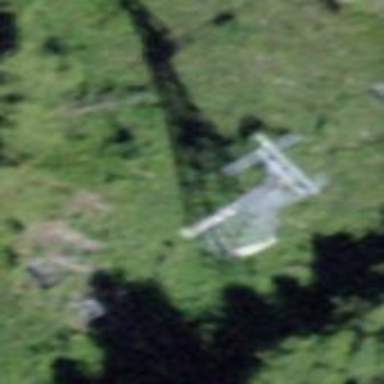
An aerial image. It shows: Pylon used for aerialway.